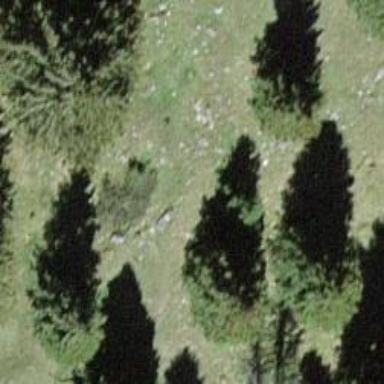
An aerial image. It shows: Needle-leaved tree in its natural environment.